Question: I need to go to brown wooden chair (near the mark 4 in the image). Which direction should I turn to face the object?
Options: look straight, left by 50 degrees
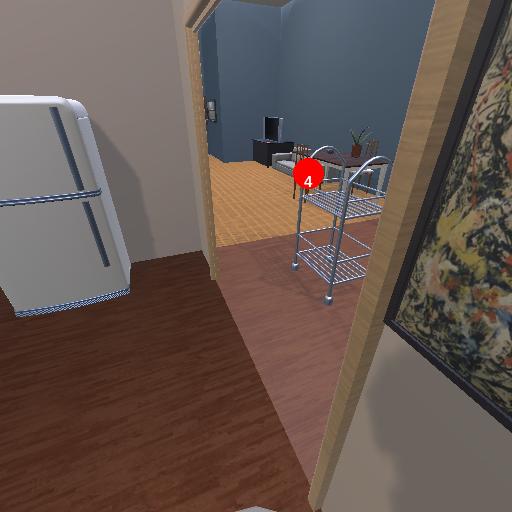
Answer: look straight